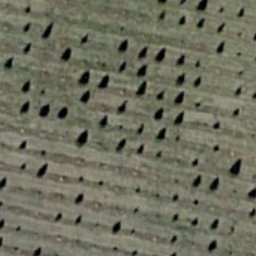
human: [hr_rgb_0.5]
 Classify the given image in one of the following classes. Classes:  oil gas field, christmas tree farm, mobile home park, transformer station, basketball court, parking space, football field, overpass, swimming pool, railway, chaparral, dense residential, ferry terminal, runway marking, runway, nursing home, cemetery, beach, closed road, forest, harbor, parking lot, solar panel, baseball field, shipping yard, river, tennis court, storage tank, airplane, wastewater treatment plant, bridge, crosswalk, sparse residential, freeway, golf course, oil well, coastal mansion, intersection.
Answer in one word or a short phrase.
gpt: christmas tree farm